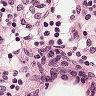
Metastatic tissue present: no